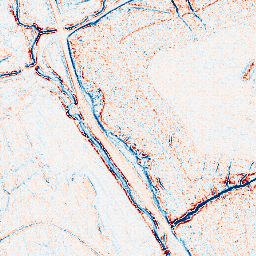
Category: edge_preserving
Decomposition family: anisotropic_diffusion
Decomposition parameters: iterations: 5
kappa: 30
gamma: 0.1
Upsampling method: sinc_blackman
Upsampling parameters: scale: 2
kernel_size: 4
Upsampling scale: 2